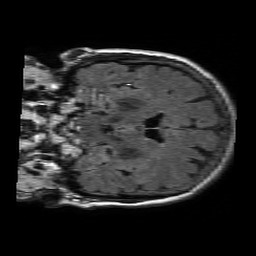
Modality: FLAIR
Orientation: coronal
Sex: female